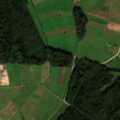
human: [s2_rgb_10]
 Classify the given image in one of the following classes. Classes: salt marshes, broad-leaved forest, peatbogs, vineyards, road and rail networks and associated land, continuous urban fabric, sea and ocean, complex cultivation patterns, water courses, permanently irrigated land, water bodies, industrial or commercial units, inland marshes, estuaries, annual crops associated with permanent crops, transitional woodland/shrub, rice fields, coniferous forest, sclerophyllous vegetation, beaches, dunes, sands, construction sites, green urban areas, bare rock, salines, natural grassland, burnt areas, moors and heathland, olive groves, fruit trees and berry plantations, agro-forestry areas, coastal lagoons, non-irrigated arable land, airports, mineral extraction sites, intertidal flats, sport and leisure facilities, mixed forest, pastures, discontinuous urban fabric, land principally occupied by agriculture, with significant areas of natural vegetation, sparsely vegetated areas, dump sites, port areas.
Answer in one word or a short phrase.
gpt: pastures, complex cultivation patterns, mixed forest